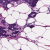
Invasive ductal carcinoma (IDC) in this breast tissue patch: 0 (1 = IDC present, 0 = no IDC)